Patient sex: M
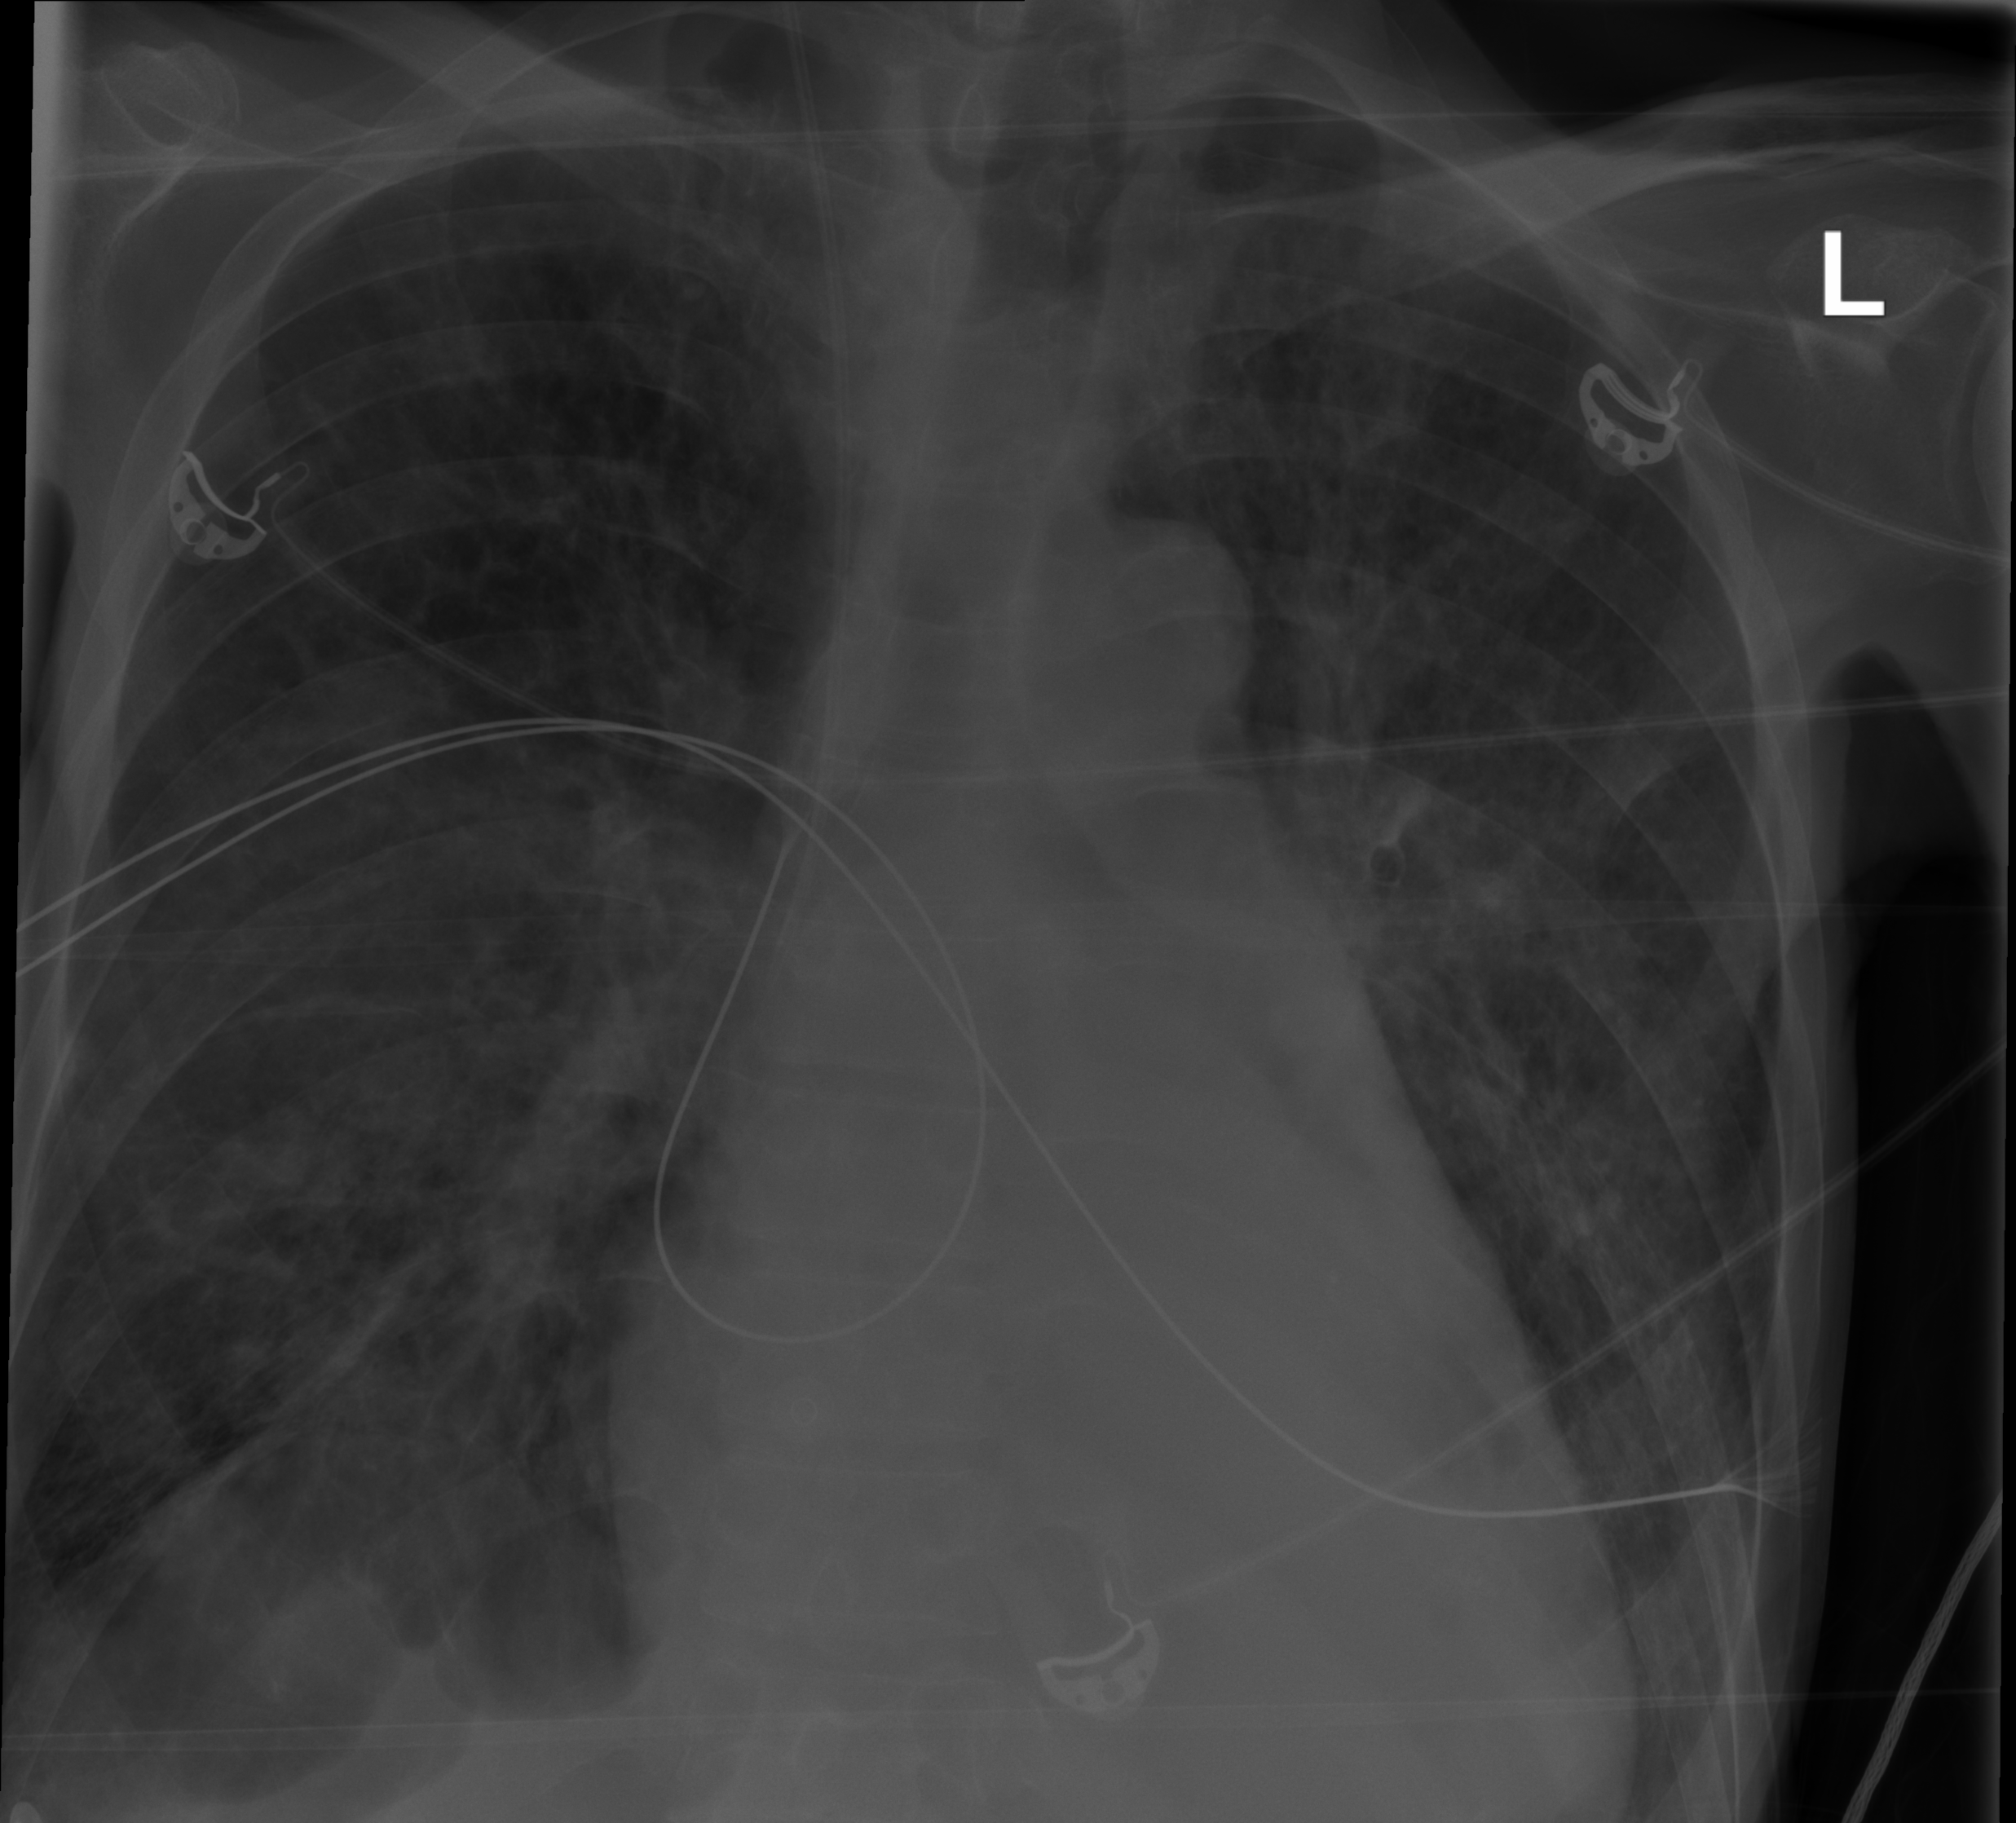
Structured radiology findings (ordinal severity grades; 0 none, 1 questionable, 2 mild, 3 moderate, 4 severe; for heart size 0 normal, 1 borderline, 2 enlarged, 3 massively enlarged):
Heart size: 2
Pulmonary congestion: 0
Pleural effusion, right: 2
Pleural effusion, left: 0
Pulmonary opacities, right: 2
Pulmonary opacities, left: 2
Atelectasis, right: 2
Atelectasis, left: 2